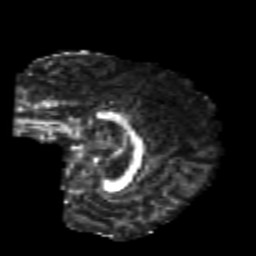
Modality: FA
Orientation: sagittal
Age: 22
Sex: female
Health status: healthy
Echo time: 0.074 s